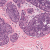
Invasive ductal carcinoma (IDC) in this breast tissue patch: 0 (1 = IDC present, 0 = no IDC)